Question: I have a Google Map application. When we zoom out to the highest level, the map
is not visible. Only some grey lines are seen as shown in the figure. This happens only in ice cream sandwitch. This doesn't' happen in Froyo.
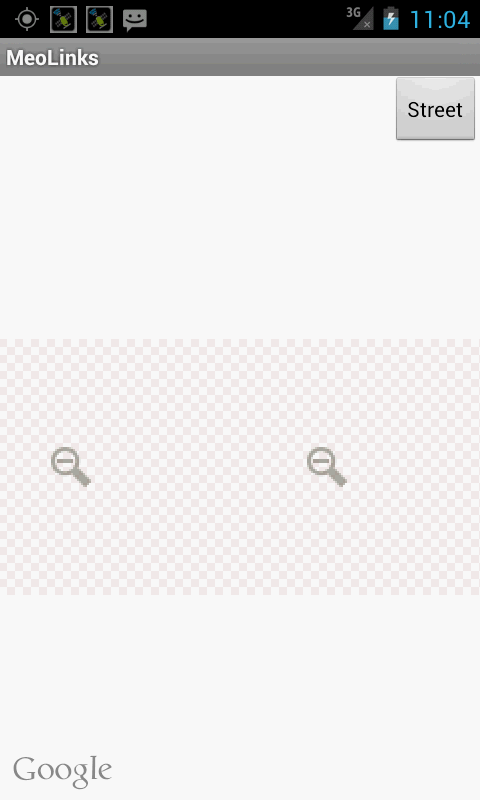
Answer: This is because there isn't enough map information left to still fill the screen. You're at the point where the 'MapView' would be showing the entire globe. You're getting the magnifying glasses with the (-) inside because the image data is not available for that zoom.
You have 1 of 2 options, 1, create a zoom checker... if the person zooms lower than (x) (5 or 4 would probably be a good zoomLevel), then reset the zoom level to (x). OR if you still need to show the entire world map, you can change your application to use landscape rather than portrait views. This same thing is happening with an application I'm developing, and I went with solution 1.